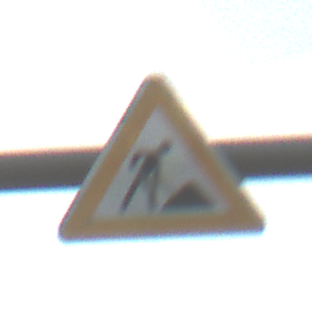
Verkehrszeichen: Arbeitsstelle
Umgebung: Outdoor, Nature
Tageszeit: SunriseSunset
Wetter: PartlyCloudy
Licht: Natural
Jahreszeit: NotSpecified
Kontrast: LowContrast